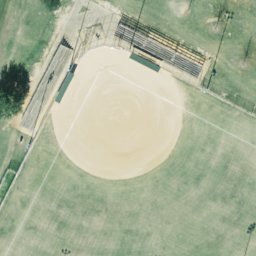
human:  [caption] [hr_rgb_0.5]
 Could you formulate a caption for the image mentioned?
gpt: An old baseball diamond with sands and grass .

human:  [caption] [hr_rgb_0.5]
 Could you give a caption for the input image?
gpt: It is an old baseball diamond with sands and grass .

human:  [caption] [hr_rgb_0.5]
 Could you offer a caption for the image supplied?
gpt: This is an old baseball diamond .

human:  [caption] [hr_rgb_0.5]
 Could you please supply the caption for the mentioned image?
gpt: It is a small baseball diamond .

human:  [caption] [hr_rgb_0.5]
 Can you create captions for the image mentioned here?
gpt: An old baseball diamond with sands and grass .